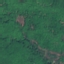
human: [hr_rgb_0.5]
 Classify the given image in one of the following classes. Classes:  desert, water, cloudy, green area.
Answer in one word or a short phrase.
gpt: green area